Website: lowes
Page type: receipt
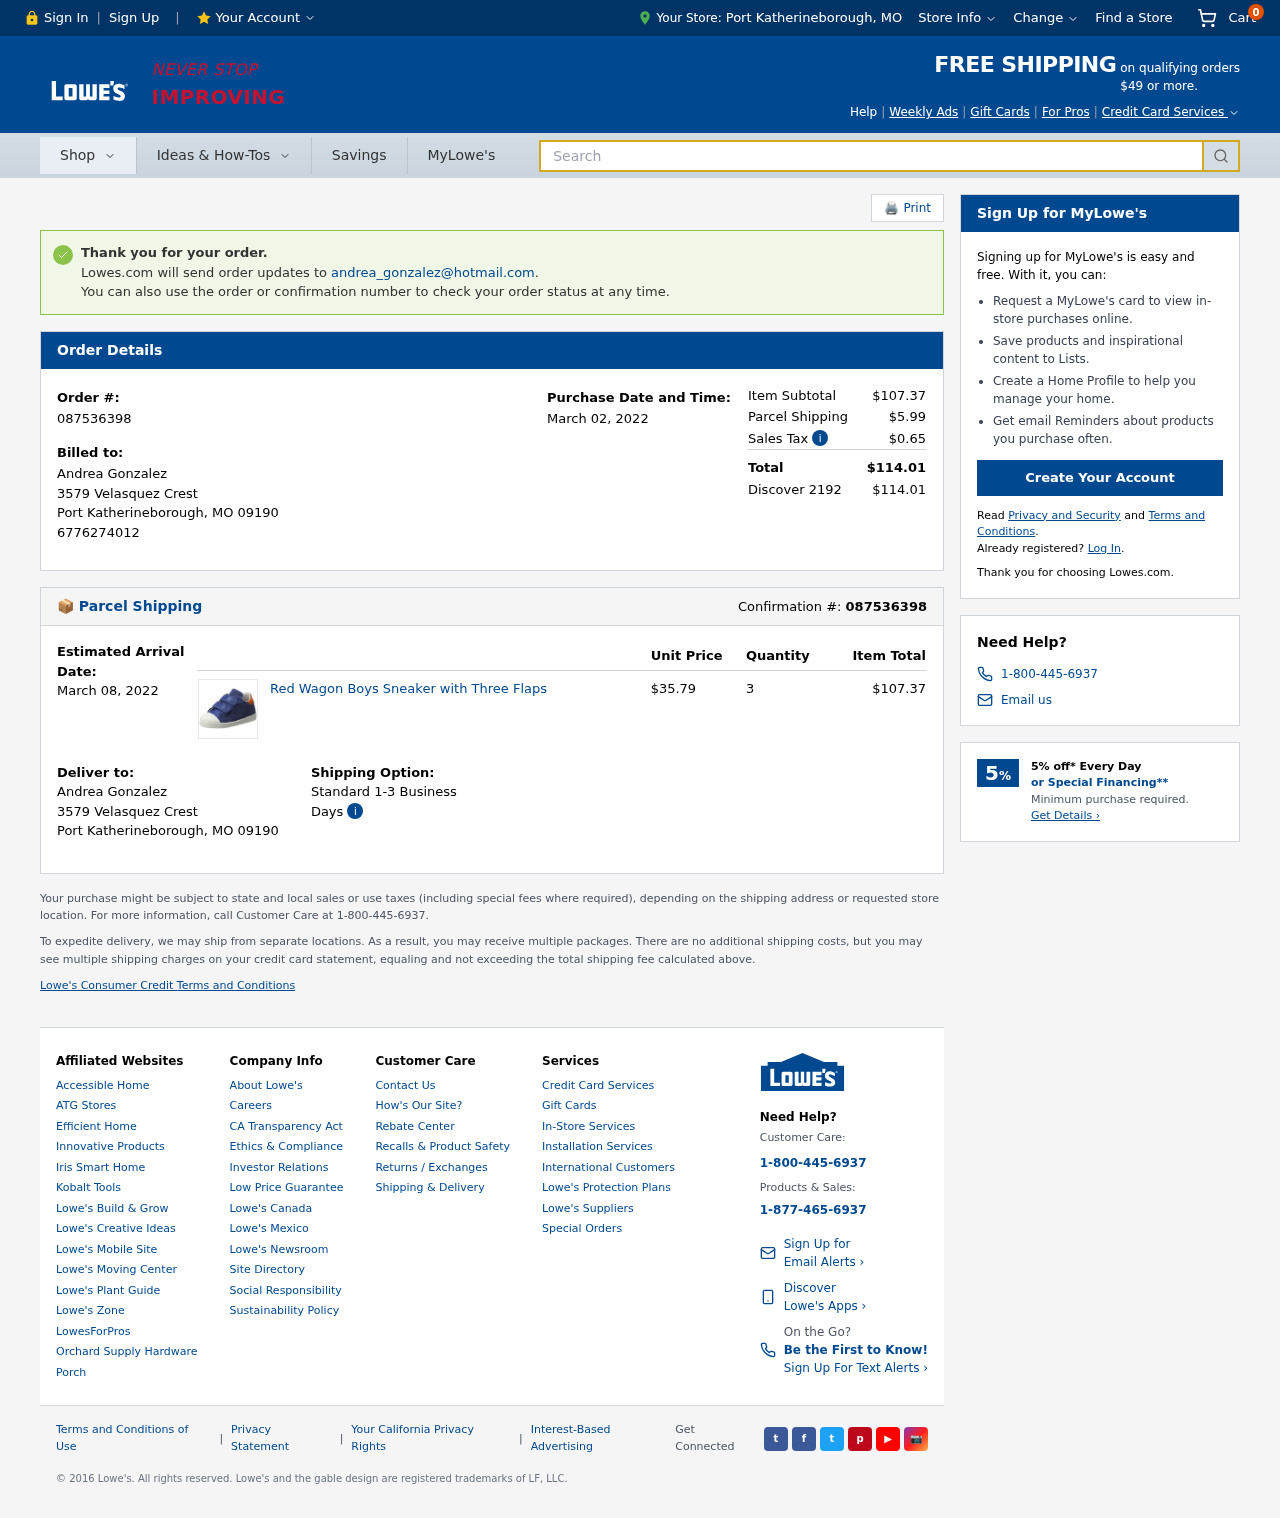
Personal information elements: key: PII_CARD_LAST4
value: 2192
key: PII_CARD_TYPE
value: Discover
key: PII_CITY
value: Port Katherineborough
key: PII_EMAIL
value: andrea_gonzalez@hotmail.com
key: PII_FULLNAME
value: Andrea Gonzalez
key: PII_PHONE
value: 6776274012
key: PII_POSTCODE
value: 09190
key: PII_STATE_ABBR
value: MO
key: PII_STREET
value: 3579 Velasquez Crest
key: PII_CITY_STATE
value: Port Katherineborough, MO
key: PII_FULLNAME2
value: Andrea Gonzalez
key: PII_STREET2
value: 3579 Velasquez Crest
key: PII_CITY2
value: Port Katherineborough
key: PII_STATE_ABBR2
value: MO
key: PII_POSTCODE2
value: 09190
Product elements: key: PRODUCT1_NAME
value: Red Wagon Boys Sneaker with Three Flaps
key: PRODUCT1_PRICE
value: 35.79
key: PRODUCT1_QUANTITY
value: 3
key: PRODUCT1_TOTAL
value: $107.37
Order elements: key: ORDER_NUM_ITEMS
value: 0
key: ORDER_ID
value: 087536398
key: ORDER_DATE
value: March 02, 2022
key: ORDER_SUBTOTAL
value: $107.37
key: ORDER_SHIPPING_COST
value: $5.99
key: ORDER_TAX
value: $0.65
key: ORDER_TOTAL
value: $114.01
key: ORDER_TOTAL2
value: $114.01
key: ORDER_DELIVERY_DATE
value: March 08, 2022
Search elements: key: HEADER_SEARCH
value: Search